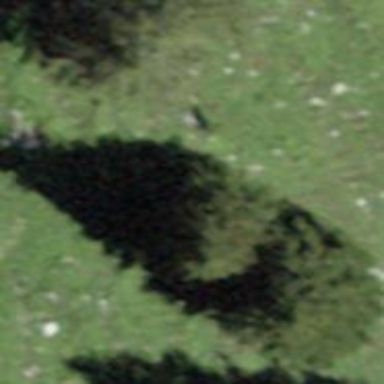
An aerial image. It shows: Single tag "natural: tree."